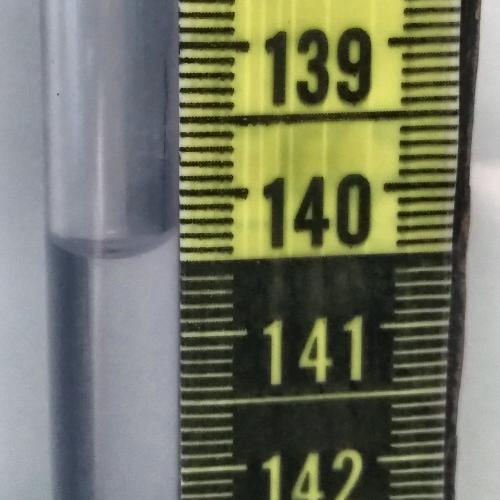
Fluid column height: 140.4 cm